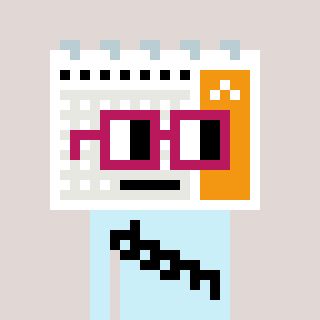
a pixel art character with square dark red glasses, a calendar-shaped head and a cold-colored body on a warm background